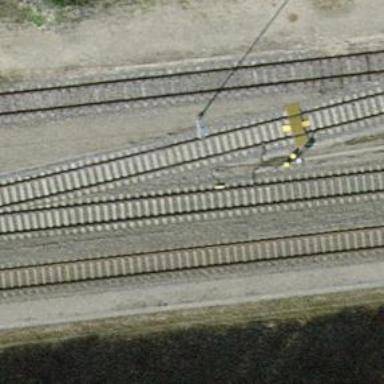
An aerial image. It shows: Railway milestone with catenary mast.